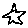
Label: star